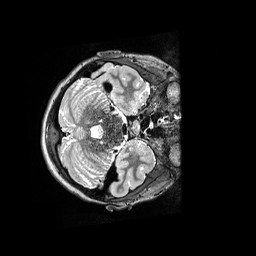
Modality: T2w
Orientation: axial
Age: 11
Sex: female
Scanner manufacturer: siemens
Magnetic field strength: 3 T
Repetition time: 3.2 s
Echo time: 0.564 s